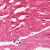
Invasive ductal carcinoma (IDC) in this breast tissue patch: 0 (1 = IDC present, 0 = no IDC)